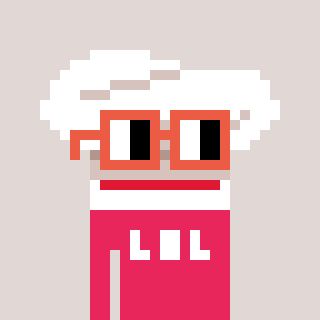
a pixel art character with square orange glasses, a chef hat-shaped head and a redpinkish-colored body on a warm background